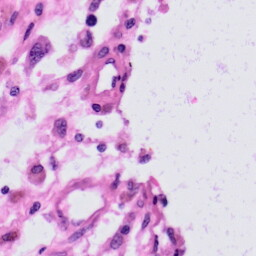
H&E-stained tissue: Skin